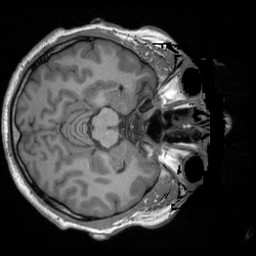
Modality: T1w
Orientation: axial